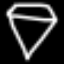
Label: diamond